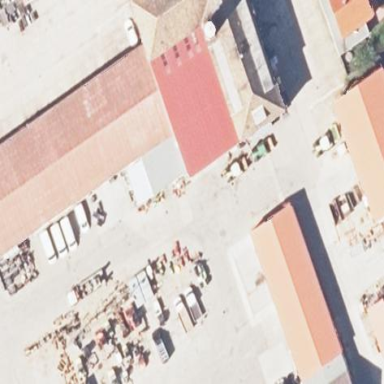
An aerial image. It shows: Building housing car repair shop.